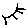
Label: sun